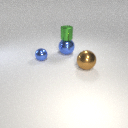
large brown metal sphere to the right of large blue metal sphere